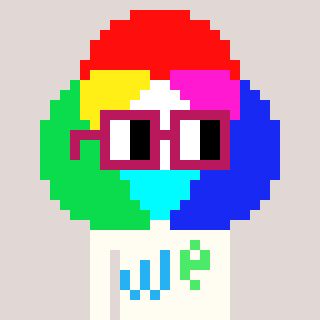
a pixel art character with square dark red glasses, a color circle-shaped head and a grayscale-colored body on a warm background